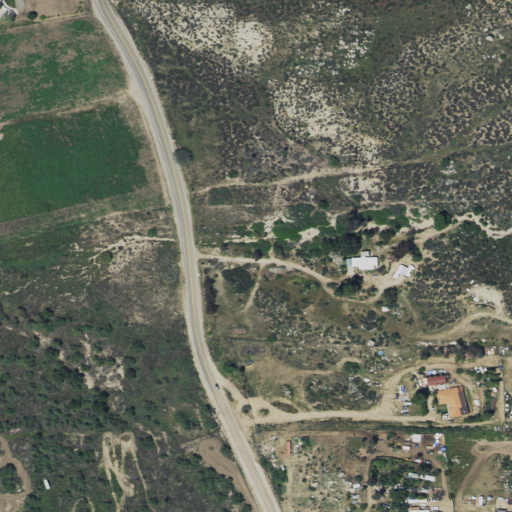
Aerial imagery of valley in California named Protzman Canyon containing shrub, grassland, open development, woody wetlands, and low intensity development